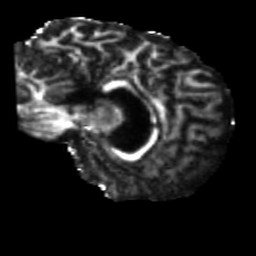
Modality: FA
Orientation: sagittal
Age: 49
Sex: male
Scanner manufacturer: siemens
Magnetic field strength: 3 T
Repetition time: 5.47 s
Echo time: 0.0854 s